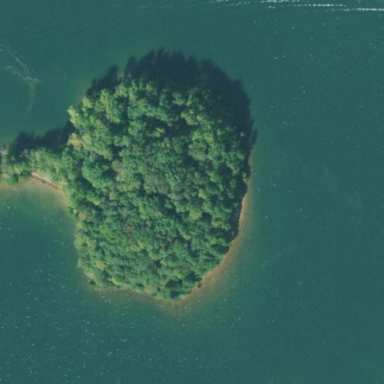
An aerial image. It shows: Islet.